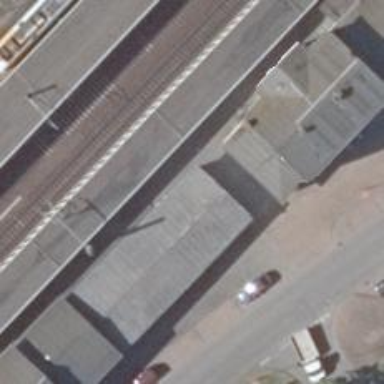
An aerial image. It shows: Kiosk shop.